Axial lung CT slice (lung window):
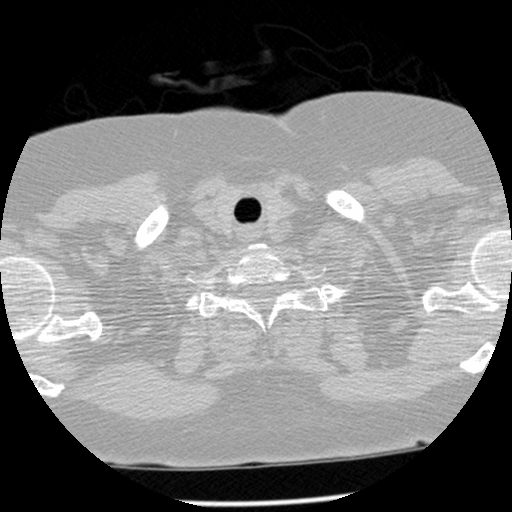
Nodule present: no